高一 · 算术
执行下面的程序后, 变量 $x$ 的值为

| PRINT $\quad x$ |
| :--- |
| END |
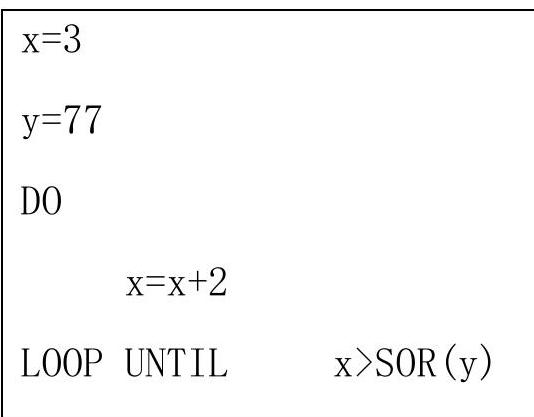
答案: 9 .
解析: 第一次后 $x=3+2=5,5<\sqrt{77}$, 不符合条件; 第二次后, $x=5+2=7,7<\sqrt{77}$,不符合条件; 第三次后, $x=7+2=9,9>\sqrt{77}$, 符合条件, 终止循环. 故答案为: 9 .